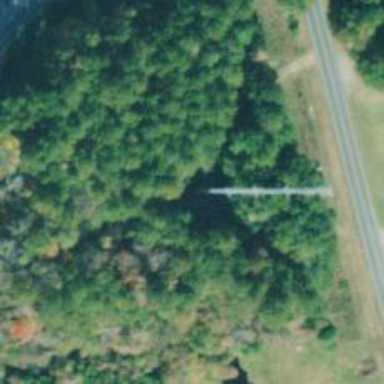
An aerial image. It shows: Communication mast tower.